Question: Notepad++ has this really neat feature that if you select one word, every other occurence of the word is automatically highlighted, like this (only the first is highlighted by me):

I am aware that a similar thing has already been <URL>, but I am hoping that there is a solution which does not require manual interaction.
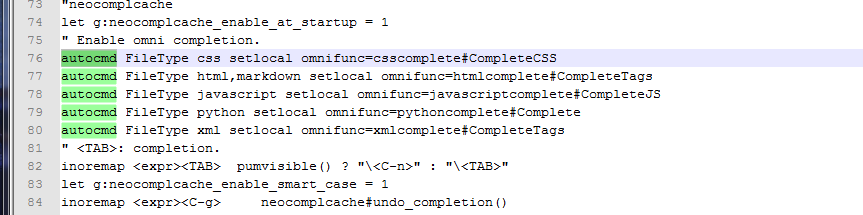
Answer: My <URL> has a '<Leader>*' mapping and ':SearchAutoHighlighting' command to enable this. It can highlight the current word / WORD / whole word / line / exact line under the cursor.